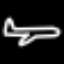
Label: airplane